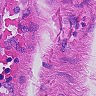
Metastatic tissue present: no